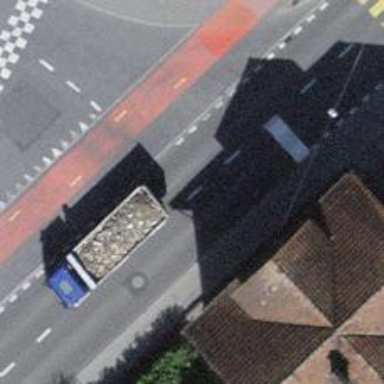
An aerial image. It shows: Road with traffic signals.